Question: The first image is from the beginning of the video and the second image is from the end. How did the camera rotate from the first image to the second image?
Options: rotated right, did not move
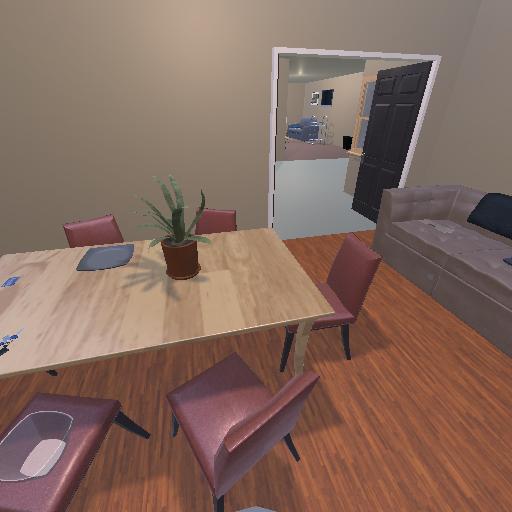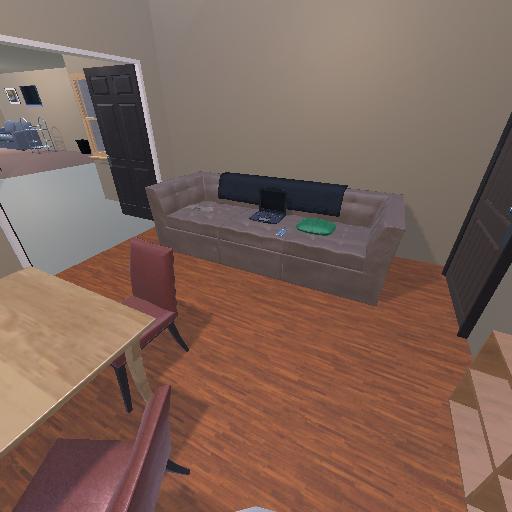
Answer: rotated right